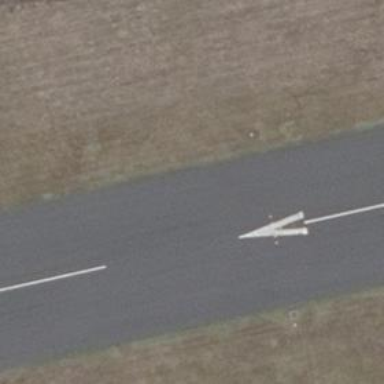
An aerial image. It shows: Aviation light marking the edge of runway.